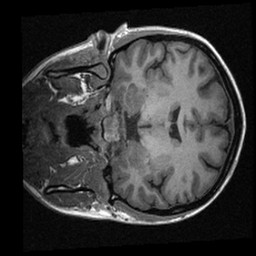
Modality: T1w
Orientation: coronal